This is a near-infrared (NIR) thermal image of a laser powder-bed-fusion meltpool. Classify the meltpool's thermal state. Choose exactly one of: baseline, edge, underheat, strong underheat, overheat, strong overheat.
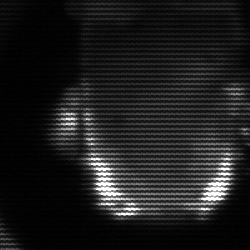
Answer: baseline